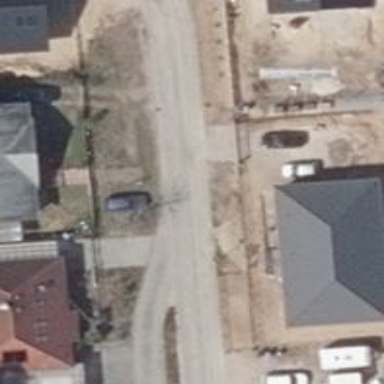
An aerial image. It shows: Residential road.